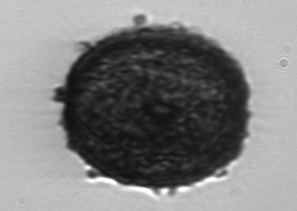
Label: Coscinodiscus